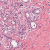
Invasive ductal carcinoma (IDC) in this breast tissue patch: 1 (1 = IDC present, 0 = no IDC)